Interaction volume radius: 5 \u00c5
Interaction volume height: 35 \u00c5
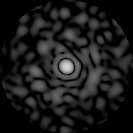
Disorder parameter: 0.84